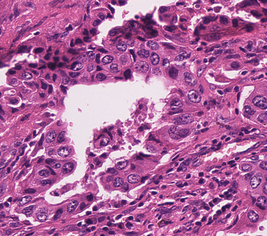
Tumor epithelial tissue: yes
Tumor-associated stroma tissue: yes
Normal tissue: no